Question:
I'm having problem inserting content into already existing table. Everything works fine excepts the insertion. The insertion point is a span beneath the thead element and above the php for loop that generates the table rows seen in the picure. The content that is to be inserted is properly embedded inside a table row and table data's. Is it even possible to insert rows dynamically after the table is created?
edit:
'''
<table class="table table-hover" id="revolver">
<thead>
<td id="profile-message-indicator"></td>
<td id="profile-message-space">Message</td>
<td id="profile-message-name-space">To</td>
<td>Date/Time</td>
</thead>
<span id="insert-sent-message">
</span>
<?php if(isset($message_list[1][0]['message_state'])){?>
<?php for($i = 0; $i < $array_length_send; $i++){ ?>
<tr>
<?php if(strlen($message_list[1][$i]['message']) >= 54){?>
<td id="profile-message-indicator">
<a href="" class="extend-message" data-messageid="<?php echo $message_list[1][$i]['message_id']; ?>"><strong class="profile-extend-message">+</strong></a>
</td>
<td class="table-data-string">
<span id="substring-message<?php echo $message_list[1][$i]['message_id']; ?>">
<p class="comments-layout"><?php echo substr($message_list[1][$i]['message'], 0, 54); ?>...</p>
</span>
<?php } else { ?>
<td></td>
<td class="table-data-string">
<span id="substring-message<?php echo $message_list[1][$i]['message_id']; ?>">
<p class="comments-layout"><?php echo $message_list[1][$i]['message']; ?></p>
</span>
<?php }?>
<span class="complete-message" id="complete-message<?php echo $message_list[1][$i]['message_id']; ?>">
<p class="comments-layout"><?php echo $message_list[1][$i]['message']; ?></p>
</span>
</td>
<td>
<a href="" class="goto-author" data-author="<?php echo $message_list[1][$i]['author']; ?>"><?php echo $message_list[1][$i]['recip']; ?></a>
</td>
<td>
<p><?php echo date("Y-m-d H:i", strtotime($message_list[1][$i]['message_timestamp'])); ?></p>
</td>
</tr>
<?php }} else {?>
<!-- EMPTY NO MESSAGES -->
<?php }?>
</table>
'''
HTML template being inserted:
'''
<tr>
<?php if(strlen($reply) >= 54){ ?>
<td id="profile-message-indicator">
<a href="" class="extend-message" data-messageid="<?php echo $message_id[0]?>"><strong class="profile-extend-message">+</strong></a>
</td>
<td class="table-data-string">
<span id="substring-message<?php echo $message_id[0]; ?>">
<p class="comments-layout"><?php echo substr($reply, 0, 54); ?>...</p>
</span>
<?php } else { ?>
<td>
</td>
<td class="table-data-string">
<span id="substring-message<?php echo $message_id[0]; ?>">
<p class="comments-layout"><?php echo $reply;?></p>
</span>
<?php }?>
<span class="complete-message-reply" id="complete-message<?php echo $message_id[0]; ?>">
<p class="comments-layout"><?php echo $reply;?></p>
</span>
</td>
<td>
<a href="" class="goto-author" data-author="<?php echo $recipient; ?>"><?php echo $recipient; ?></a>
</td>
<td>
<?php echo $today; ?>
</td>
</tr>
'''
JS:
'''
$(document).on('click','.submit-message-reply',function(e){
e.preventDefault();
var messageid = $(this).data('messageid');
var reply = $('#message-reply-container'+messageid).val();
var recipient = $(this).data('recipient');
$.ajax({
type: 'POST',
url: '?a=profile_message_reply',
data: {
"messageid" : messageid,
"reply" : reply,
"recipient" : recipient
},
success: function(data){
$('#message-reply-container'+messageid).val("");
$('#insert-sent-message').append(data);
}
});
});
'''
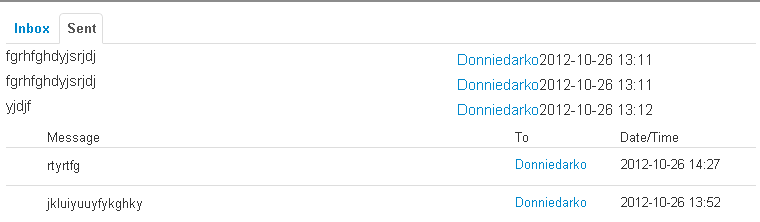
Answer: Get rid of the 'span' in between table rows, it makes your html invalid. Also wrap table cells in 'thead' with 'tr' for the same reason.
Then use '.after()' on table header row instead of '.append()' on the span.
'''
$('#revolver tr:first').after(data);
'''
See this <URL>.